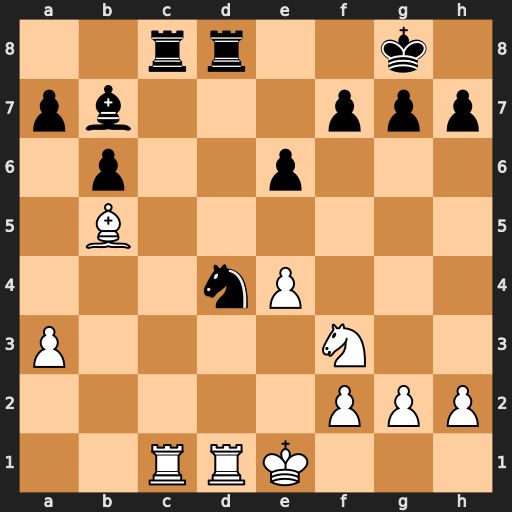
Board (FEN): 2rr2k1/pb3ppp/1p2p3/1B6/3nP3/P4N2/5PPP/2RRK3
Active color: w
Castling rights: -
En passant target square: -
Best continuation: Nxd4 Rxc1 Rxc1 Rxd4 Rc7